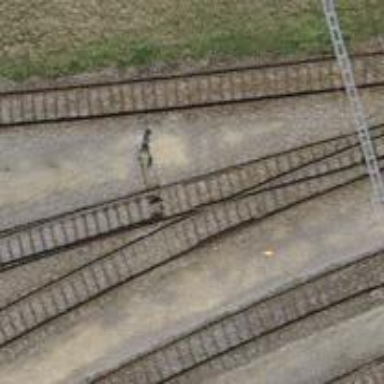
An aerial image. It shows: Railway switch.